Aerial crown-view tile of a tropical tree (Barro Colorado Island, Panama), acquired 20240716:
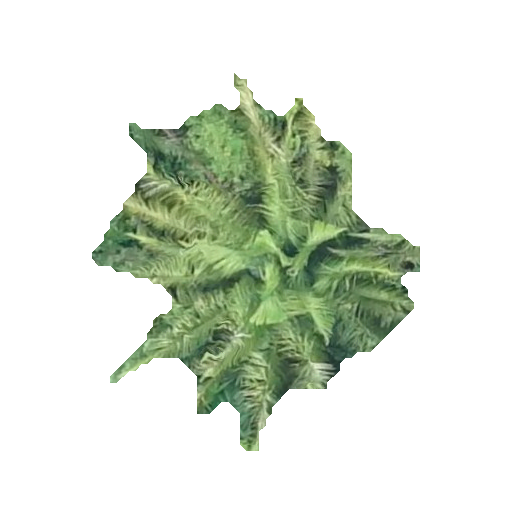
Species: Oenocarpus mapora
GBIF accepted scientific name: Oenocarpus mapora
Crown area: 102.024 m²